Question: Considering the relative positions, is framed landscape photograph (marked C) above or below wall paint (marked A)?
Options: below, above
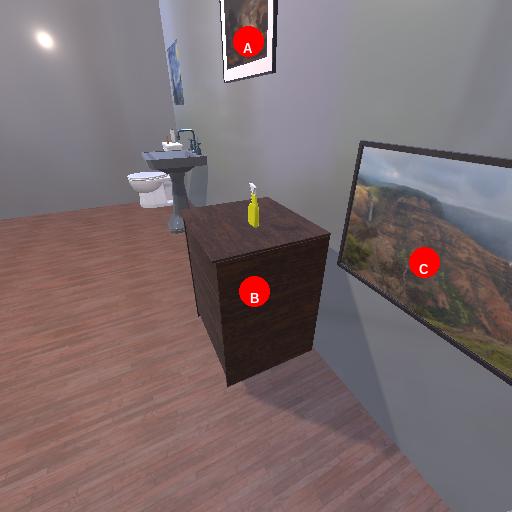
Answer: below